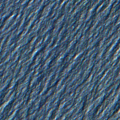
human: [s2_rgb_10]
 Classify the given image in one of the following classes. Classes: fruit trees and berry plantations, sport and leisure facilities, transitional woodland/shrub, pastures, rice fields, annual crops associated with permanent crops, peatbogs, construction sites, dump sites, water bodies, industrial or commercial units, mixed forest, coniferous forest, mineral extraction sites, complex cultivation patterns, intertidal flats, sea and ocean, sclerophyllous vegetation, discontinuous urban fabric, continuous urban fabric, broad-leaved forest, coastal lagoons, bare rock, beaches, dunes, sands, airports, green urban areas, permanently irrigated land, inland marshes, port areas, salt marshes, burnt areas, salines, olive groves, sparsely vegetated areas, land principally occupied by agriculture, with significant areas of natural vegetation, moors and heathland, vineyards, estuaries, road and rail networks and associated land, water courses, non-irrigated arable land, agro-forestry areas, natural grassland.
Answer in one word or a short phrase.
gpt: sea and ocean